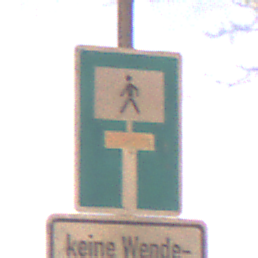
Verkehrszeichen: SackgasseFussgaengerDurchlaessig
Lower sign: HinweisGeaenderteVorfahrtVerkehrsfuehrungVerkehrsregelung3
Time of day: Night
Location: Outdoor (Urban)
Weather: Overcast
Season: Winter
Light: Artificial